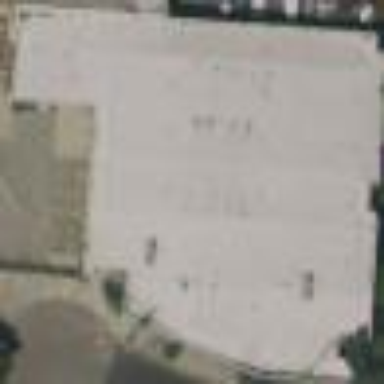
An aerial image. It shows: Warehouse.